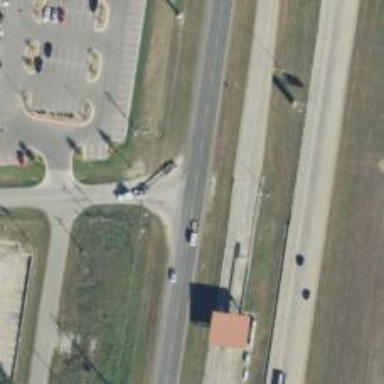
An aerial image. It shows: Secondary road with frontage road alongside.